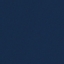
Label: SeaLake